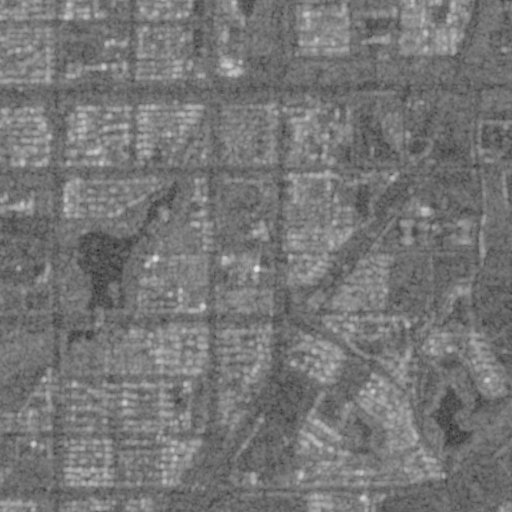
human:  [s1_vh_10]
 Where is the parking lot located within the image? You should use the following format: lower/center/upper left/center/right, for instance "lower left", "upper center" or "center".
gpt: The parking lot is located in the center left of the image.
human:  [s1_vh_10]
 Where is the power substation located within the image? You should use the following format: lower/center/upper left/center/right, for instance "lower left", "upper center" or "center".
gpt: The power substation is located in the upper right of the image.
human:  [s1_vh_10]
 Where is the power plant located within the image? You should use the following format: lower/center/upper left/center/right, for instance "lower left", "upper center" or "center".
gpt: There is no power plant in the image.

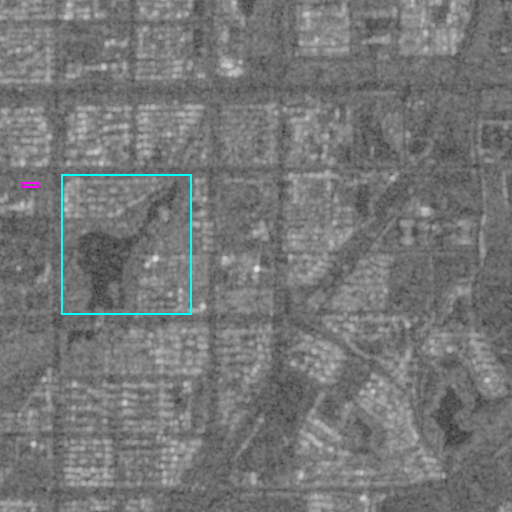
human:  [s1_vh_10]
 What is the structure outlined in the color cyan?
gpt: The structure outlined in cyan is a park.
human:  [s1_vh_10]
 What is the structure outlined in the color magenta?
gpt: The structure outlined in magenta is a parking lot.
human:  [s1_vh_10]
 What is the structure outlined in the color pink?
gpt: There is no pink outline.